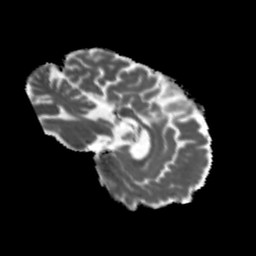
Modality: MD
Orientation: sagittal
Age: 70
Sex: male
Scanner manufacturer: siemens
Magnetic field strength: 3 T
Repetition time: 5.47 s
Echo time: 0.0854 s